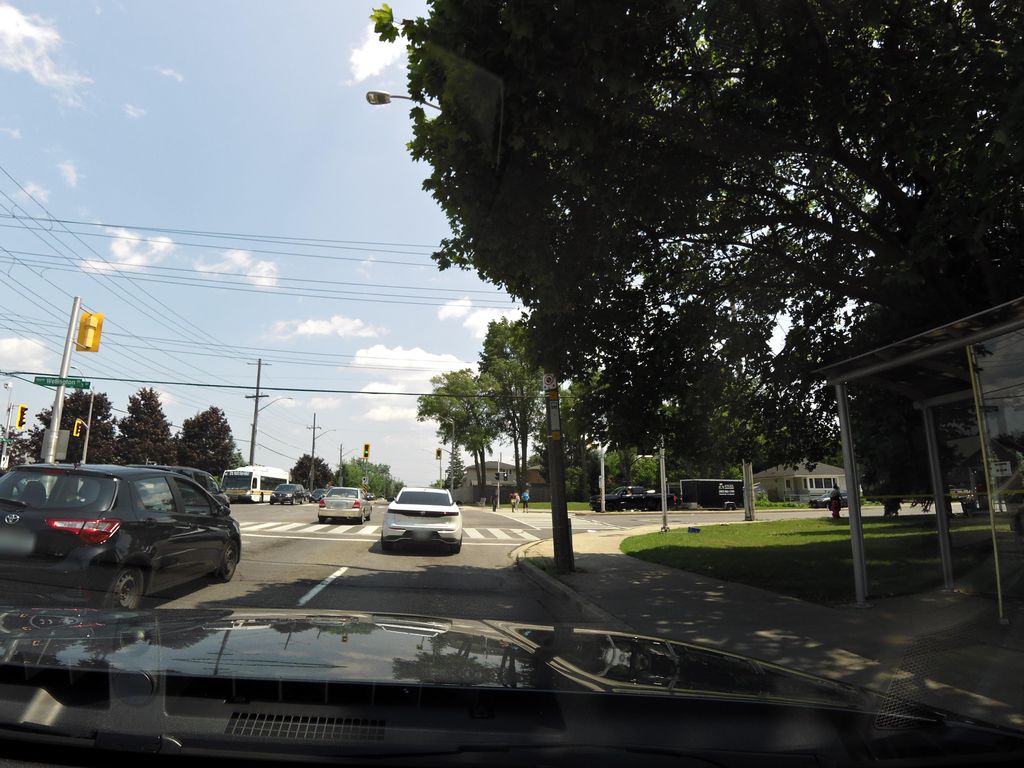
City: hamilton